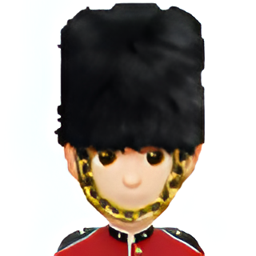
Name: male guard type 1 2
Emoji: 💂🏻‍♂️
Group: People & Body
Sub-group: person-role